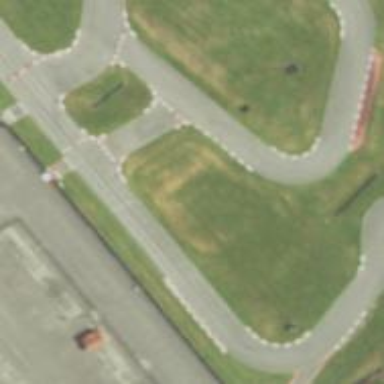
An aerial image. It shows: Karting raceway road for racing enthusiasts.